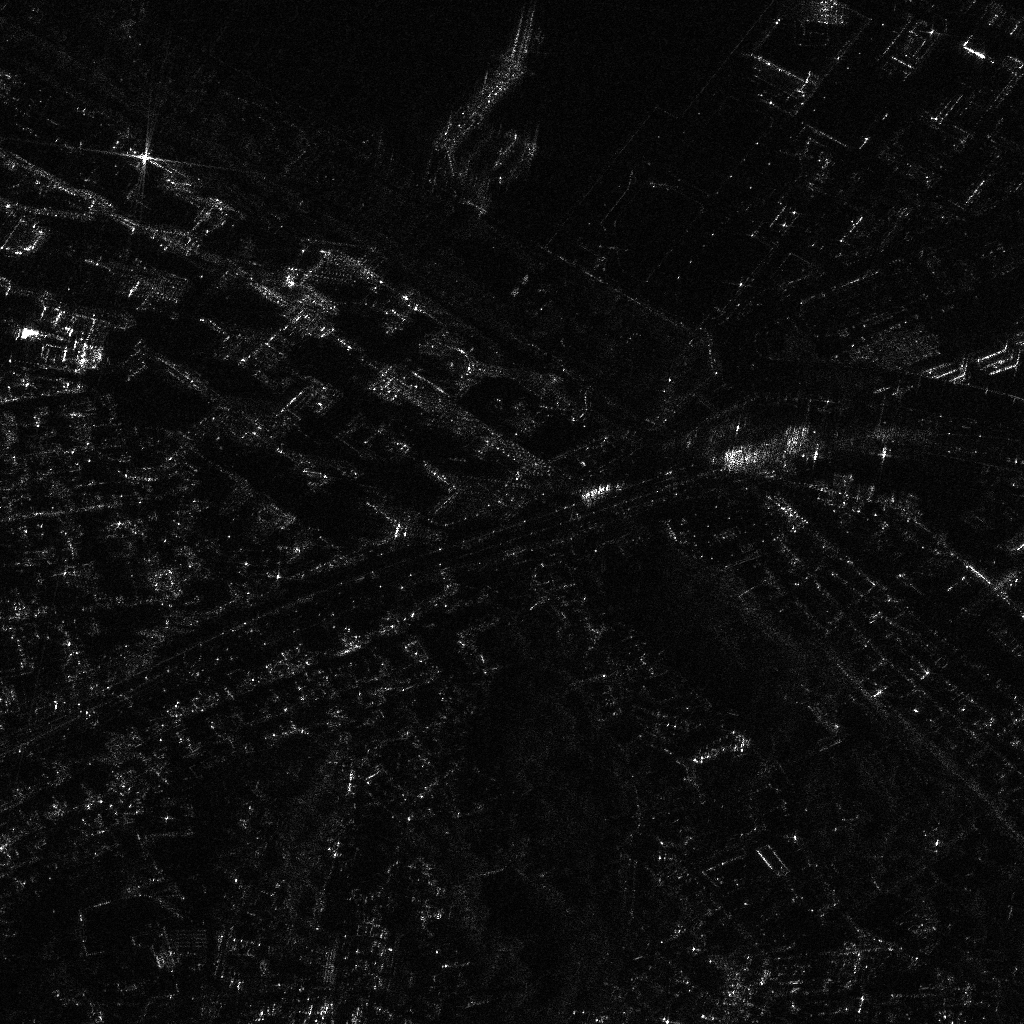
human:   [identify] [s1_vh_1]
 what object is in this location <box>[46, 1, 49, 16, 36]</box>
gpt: <ref>1 medium ore-oil at the top</ref>